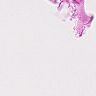
Metastatic tissue present: no